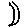
Label: moon